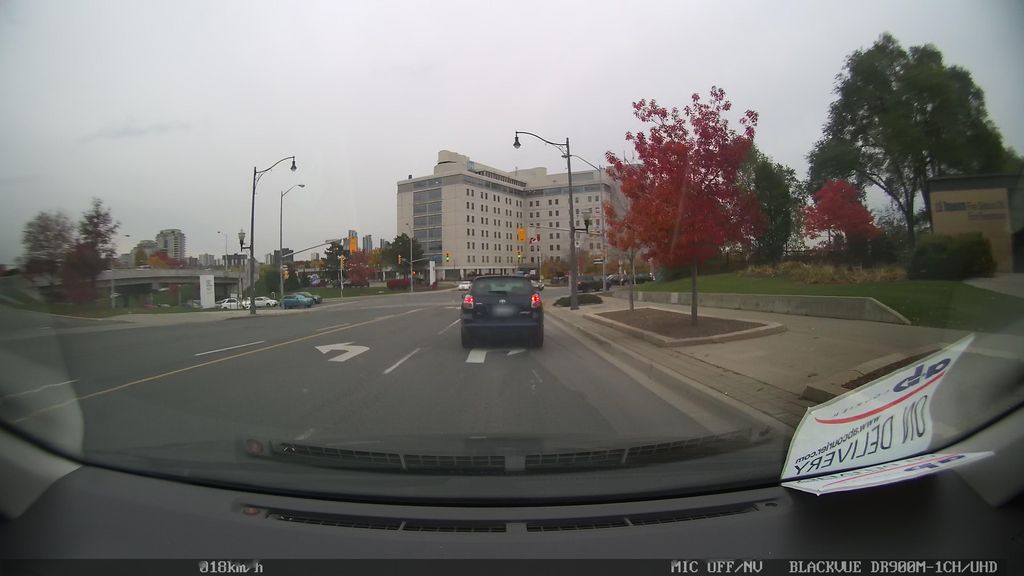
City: toronto